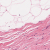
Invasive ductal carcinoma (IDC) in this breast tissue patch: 0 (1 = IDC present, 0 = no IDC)